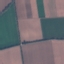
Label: AnnualCrop